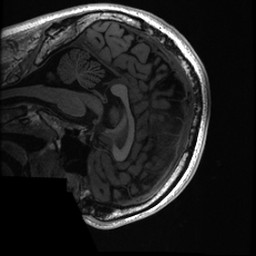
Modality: T1w
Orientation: sagittal
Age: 28
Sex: male